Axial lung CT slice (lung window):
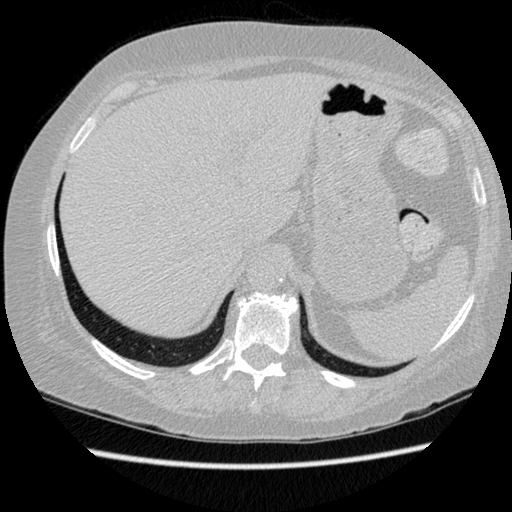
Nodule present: no